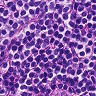
Metastatic tissue present: no